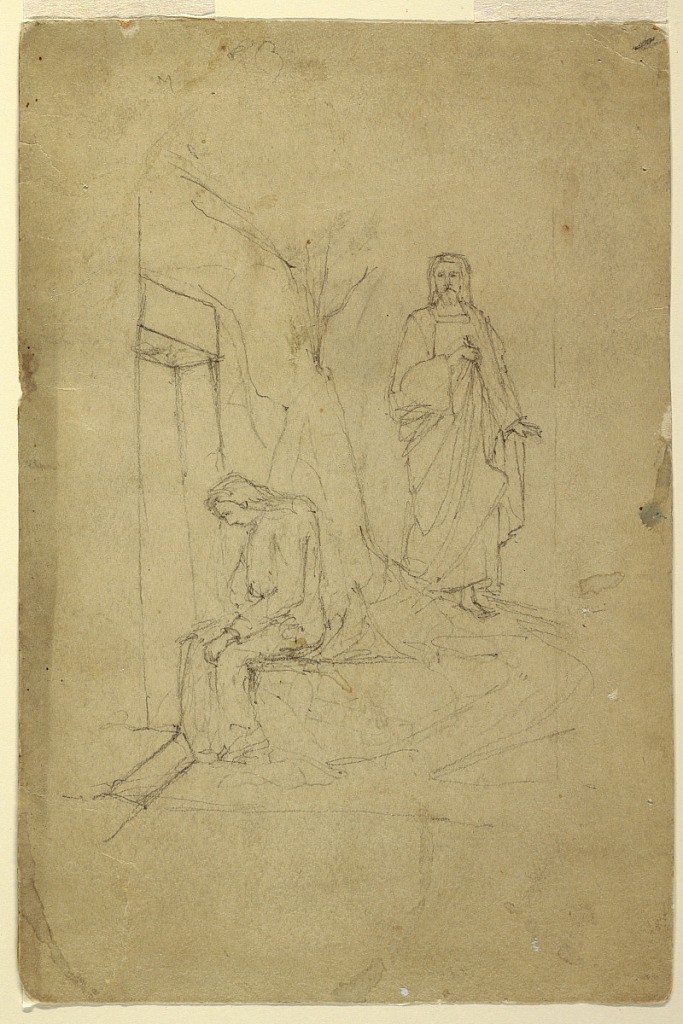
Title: Christ and the Magdalen
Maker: John C. Wolf
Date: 1890–1900
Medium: Graphite on tan paper
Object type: Drawing
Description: Christ standing on right coming towards a woman seated (Magdalen) on a platform; surrounded by suggested architecture.